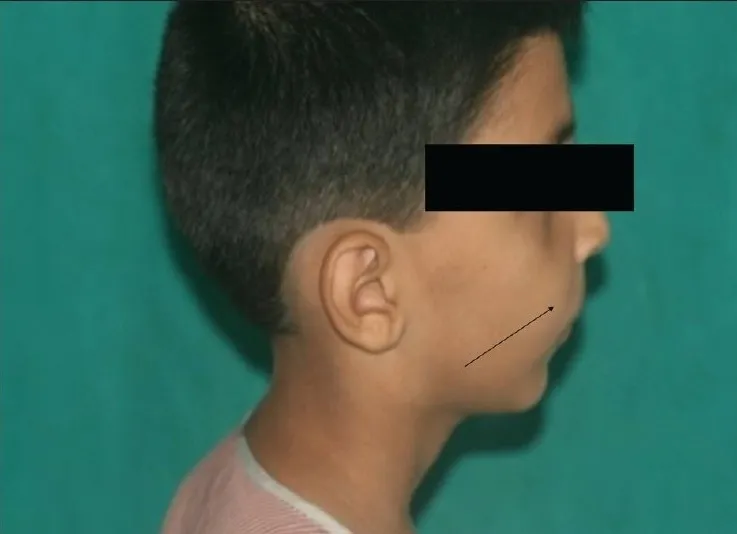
Right profile shows definite swelling.
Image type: medical_photograph (oral_photograph)